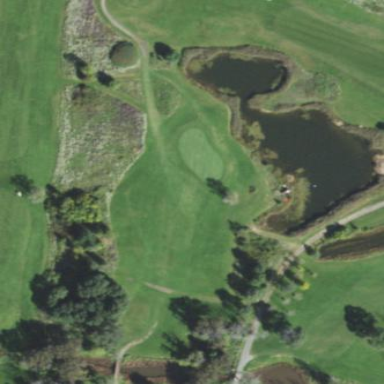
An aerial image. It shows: Water hazard in golf course. The hazard is natural water feature.